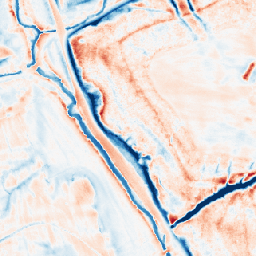
Category: trend_removal
Decomposition family: local_polynomial
Decomposition parameters: window_size: 21
degree: 2
Upsampling method: area
Upsampling parameters: scale: 8
Upsampling scale: 8